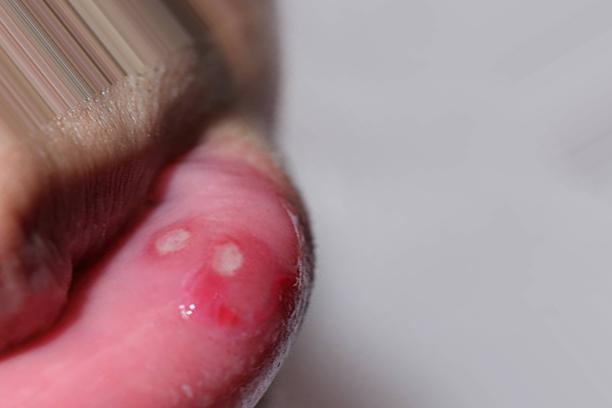
Condition: Mouth Ulcer